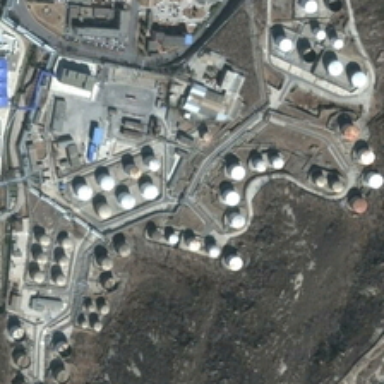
The oil tanker is equipped with a large number of oil tanks in the dark .